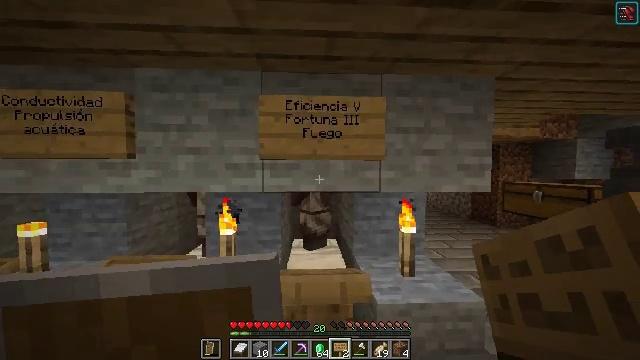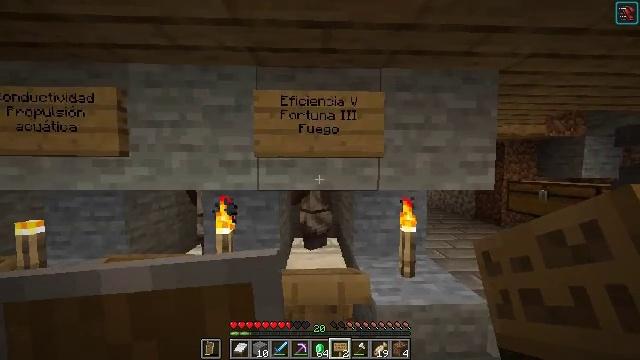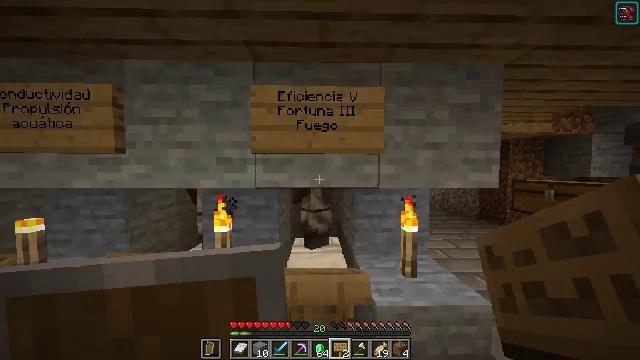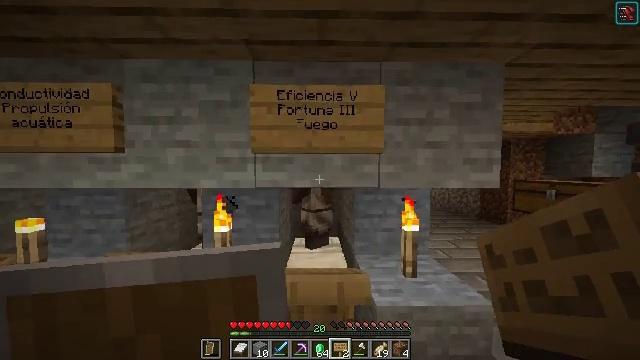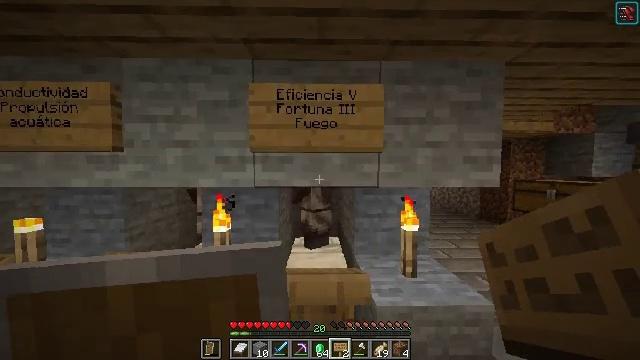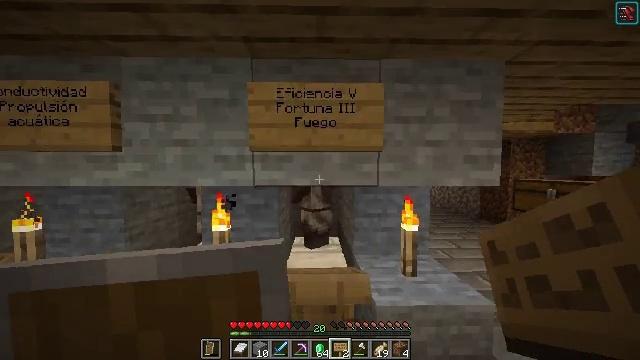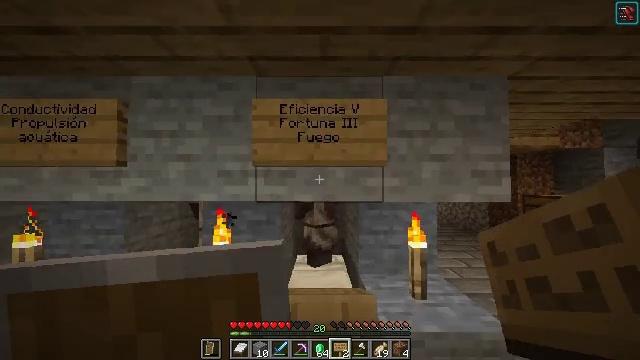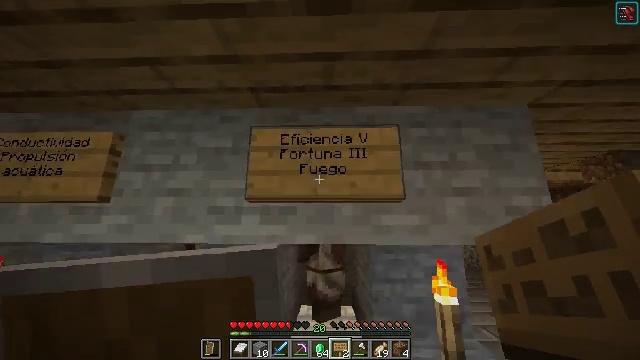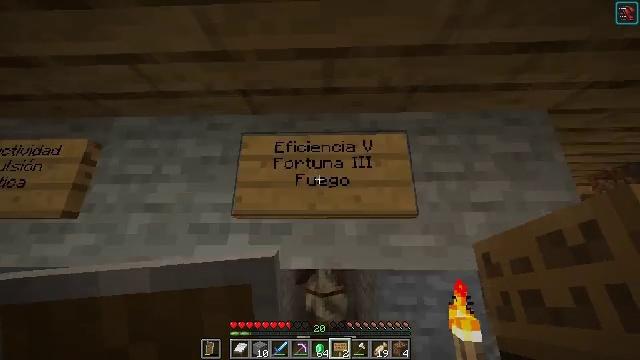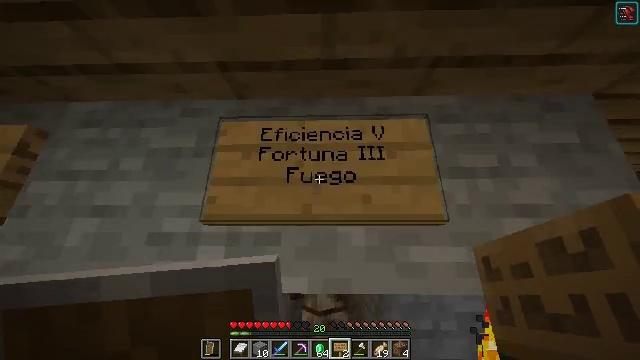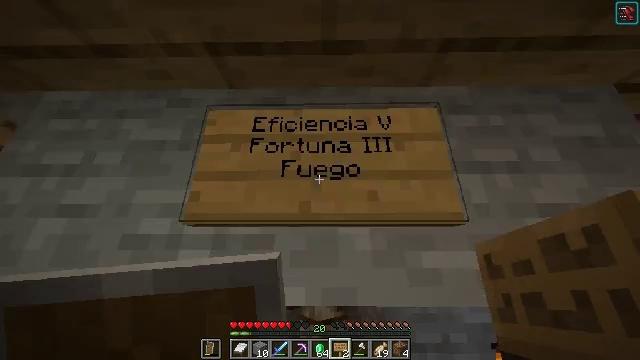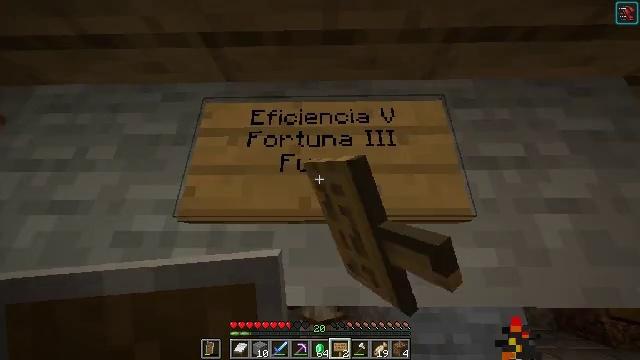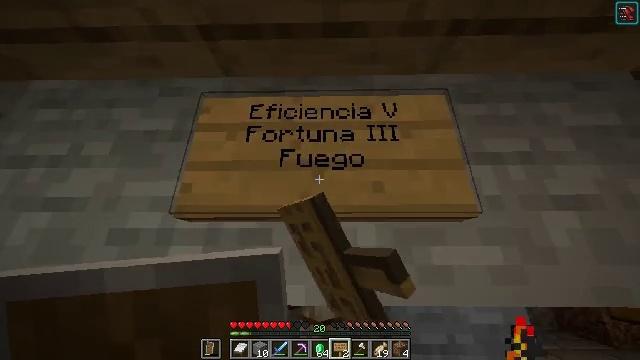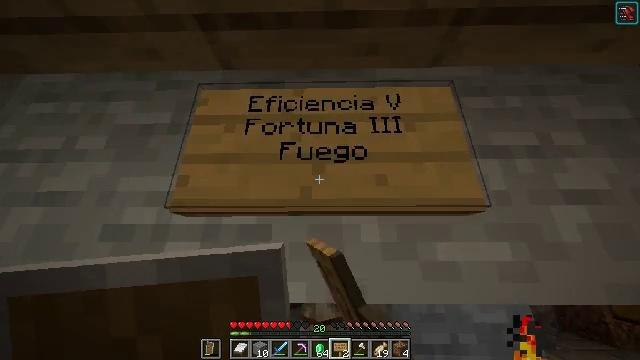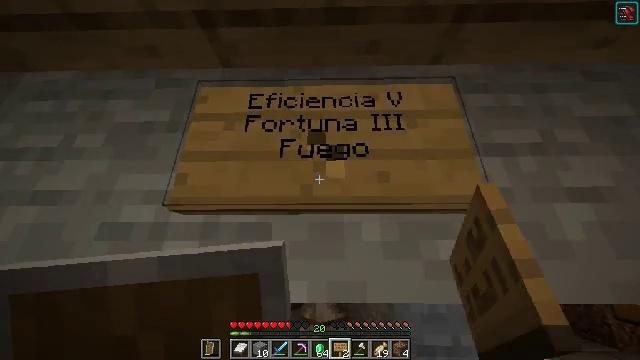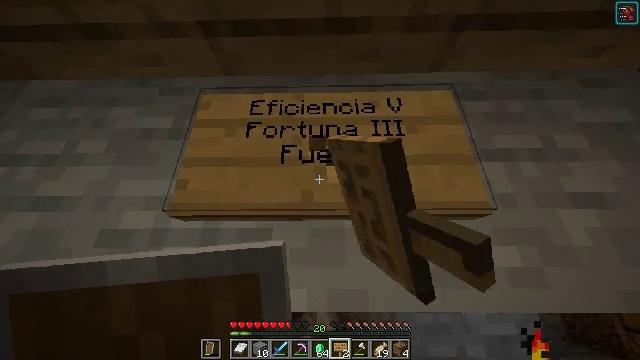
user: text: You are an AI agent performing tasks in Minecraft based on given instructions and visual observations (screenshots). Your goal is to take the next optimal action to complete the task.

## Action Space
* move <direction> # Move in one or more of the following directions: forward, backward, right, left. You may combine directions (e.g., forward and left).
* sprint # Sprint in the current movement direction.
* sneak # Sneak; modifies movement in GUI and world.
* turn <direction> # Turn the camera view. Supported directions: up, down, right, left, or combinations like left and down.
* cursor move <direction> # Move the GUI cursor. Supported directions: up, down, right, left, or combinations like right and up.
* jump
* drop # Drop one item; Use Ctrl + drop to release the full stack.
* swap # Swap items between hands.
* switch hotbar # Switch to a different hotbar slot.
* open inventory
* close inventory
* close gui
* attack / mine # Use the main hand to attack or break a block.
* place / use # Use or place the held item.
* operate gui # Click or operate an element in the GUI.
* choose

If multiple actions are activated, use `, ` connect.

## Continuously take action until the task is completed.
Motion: motion action
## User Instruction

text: Remove the oak wall sign from the wall.
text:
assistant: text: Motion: no_op
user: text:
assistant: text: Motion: no_op
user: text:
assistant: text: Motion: no_op
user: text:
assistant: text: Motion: no_op
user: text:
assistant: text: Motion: no_op
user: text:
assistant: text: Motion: move forward, turn left and up
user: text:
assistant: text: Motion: move forward, turn left and up
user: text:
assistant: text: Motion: move forward, turn up
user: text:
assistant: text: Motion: turn up
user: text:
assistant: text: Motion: turn up, attack / mine
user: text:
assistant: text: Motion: attack / mine
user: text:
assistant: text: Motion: attack / mine
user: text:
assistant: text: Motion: attack / mine
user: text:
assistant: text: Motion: attack / mine
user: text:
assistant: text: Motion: turn up, attack / mine
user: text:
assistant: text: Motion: turn up, attack / mine
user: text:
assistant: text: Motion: attack / mine
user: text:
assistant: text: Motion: no_op
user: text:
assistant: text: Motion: no_op
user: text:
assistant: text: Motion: no_op
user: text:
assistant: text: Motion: no_op
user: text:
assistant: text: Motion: no_op
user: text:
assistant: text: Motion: no_op
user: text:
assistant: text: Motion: no_op
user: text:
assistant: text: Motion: turn up
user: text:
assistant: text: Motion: attack / mine
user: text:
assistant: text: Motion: attack / mine
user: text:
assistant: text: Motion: attack / mine
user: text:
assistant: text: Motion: attack / mine
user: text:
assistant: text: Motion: attack / mine